Question: I have data that are in several groups, and I want to display them in a faceted stacked bar chart. The data show responses to a survey question. When I look at them in the dataframe, they make sense, and when I plot them (without faceting), they make sense.
However the data appear to change when they are faceted. I have never had this problem before. I was able to re-create a change (not the exact same change) with some dummy data.
'''
myDF <- data.frame(rep(c('aa','ab','ac'), each = 9),
rep(c('x','y','z'),times = 9),
rep(c("yes", "no", "maybe"), each=3, times=3),
sample(50:200, 27, replace=FALSE))
colnames(myDF) <- c('place','program','response','number')
library(dplyr)
myDF2 <- myDF %>%
group_by(place,program) %>%
mutate(pct=(100*number)/sum(number))
'''
The data in 'myDF' are basically a count of responses to a question. The 'myDF2' only creates a percent of respondents with any particular response within each place and program.
'''
library(ggplot2)
my.plot <-ggplot(myDF2,
aes(x=place, y=pct)) +
geom_bar(aes(fill=myDF$response),stat="identity")
my.plot.facet <-ggplot(myDF2,
aes(x=place, y=pct)) +
geom_bar(aes(fill=myDF$response),stat="identity")+
facet_wrap(~program)
'''
I am hoping to see a plot that shows the proper "pct" for each "response" within each "program" and "place". However, 'my.plot.facet' shows only one "response" per place.

The data are not like that. For example, 'head(myDF2)' shows that program 'aa' in place 'x' has both yes and no.
'''
> head(myDF2)
Source: local data frame [6 x 5]
Groups: place, program
place program response number pct
1 aa x yes 69 18.35106
2 aa y yes 95 25.81522
3 aa z yes 192 41.64859
4 aa x no 129 34.30851
5 aa y no 188 51.08696
6 aa z no 162 35.14100
'''
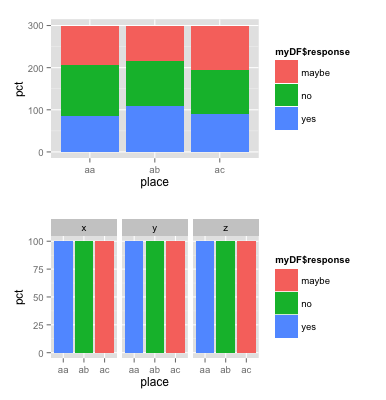
Answer: It turns out that ORDER matters here. The myDF2 is not a data frame anymore. It is a dplyr object. That means that ggplot2 is really struggling.
If the data need to be faceted by program, 'program' needs to be first called in the 'group_by()'
Note that this is true here by looking at the inverse plot faceting.
'''
my.plot.facet2 <-ggplot(myDF2,
aes(x=program, y=pct)) +
geom_bar(aes(fill=myDF2$response),stat="identity")+
facet_wrap(~place)
'''
produces: